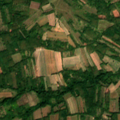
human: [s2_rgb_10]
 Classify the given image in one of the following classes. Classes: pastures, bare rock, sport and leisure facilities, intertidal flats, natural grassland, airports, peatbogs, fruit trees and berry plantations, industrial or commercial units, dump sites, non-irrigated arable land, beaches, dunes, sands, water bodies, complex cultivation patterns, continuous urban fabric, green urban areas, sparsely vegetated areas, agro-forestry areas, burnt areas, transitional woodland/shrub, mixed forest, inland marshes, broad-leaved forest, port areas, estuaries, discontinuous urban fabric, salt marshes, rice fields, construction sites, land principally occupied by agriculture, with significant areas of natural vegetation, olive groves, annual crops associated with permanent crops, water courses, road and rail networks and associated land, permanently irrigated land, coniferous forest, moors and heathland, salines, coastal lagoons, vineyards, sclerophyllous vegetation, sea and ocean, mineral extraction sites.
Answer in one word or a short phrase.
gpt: complex cultivation patterns, land principally occupied by agriculture, with significant areas of natural vegetation, broad-leaved forest, transitional woodland/shrub